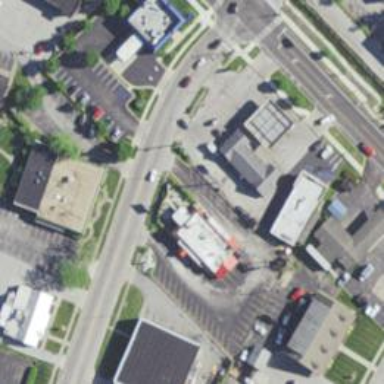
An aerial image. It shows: Convenience shop.